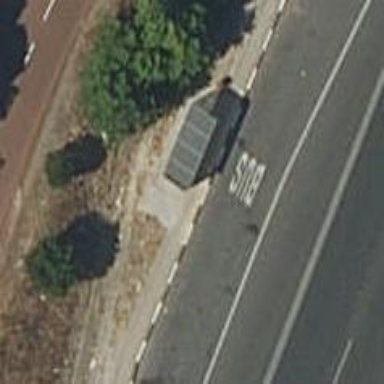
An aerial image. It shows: Public transport stop position.